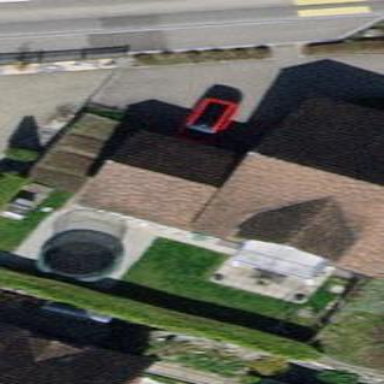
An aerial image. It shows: Garage building.